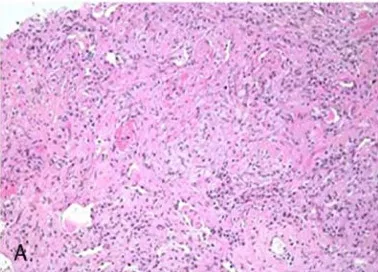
Transthoracic core needle biopsies histology. (A) Granulomatous inflammation with epithelioid cell aggregates and lymphoplasmacytic infiltrates. The granulomas in some areas are not well-formed (Hematoxylin and Eosin, Low magnification).
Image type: pathology (h&e)